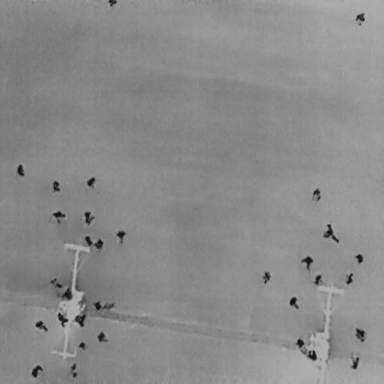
There are 33 People in the infrared image.